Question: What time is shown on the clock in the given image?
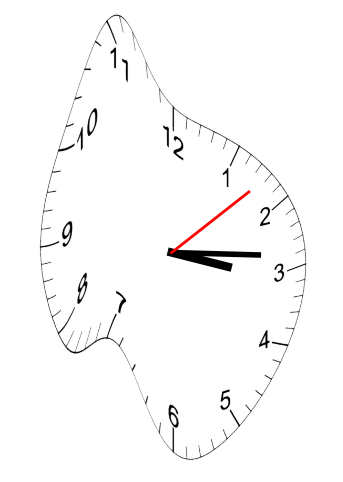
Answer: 03:14:08